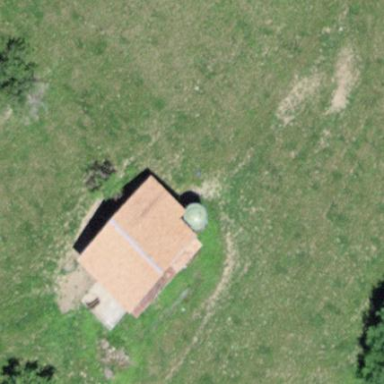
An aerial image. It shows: Rural barn.